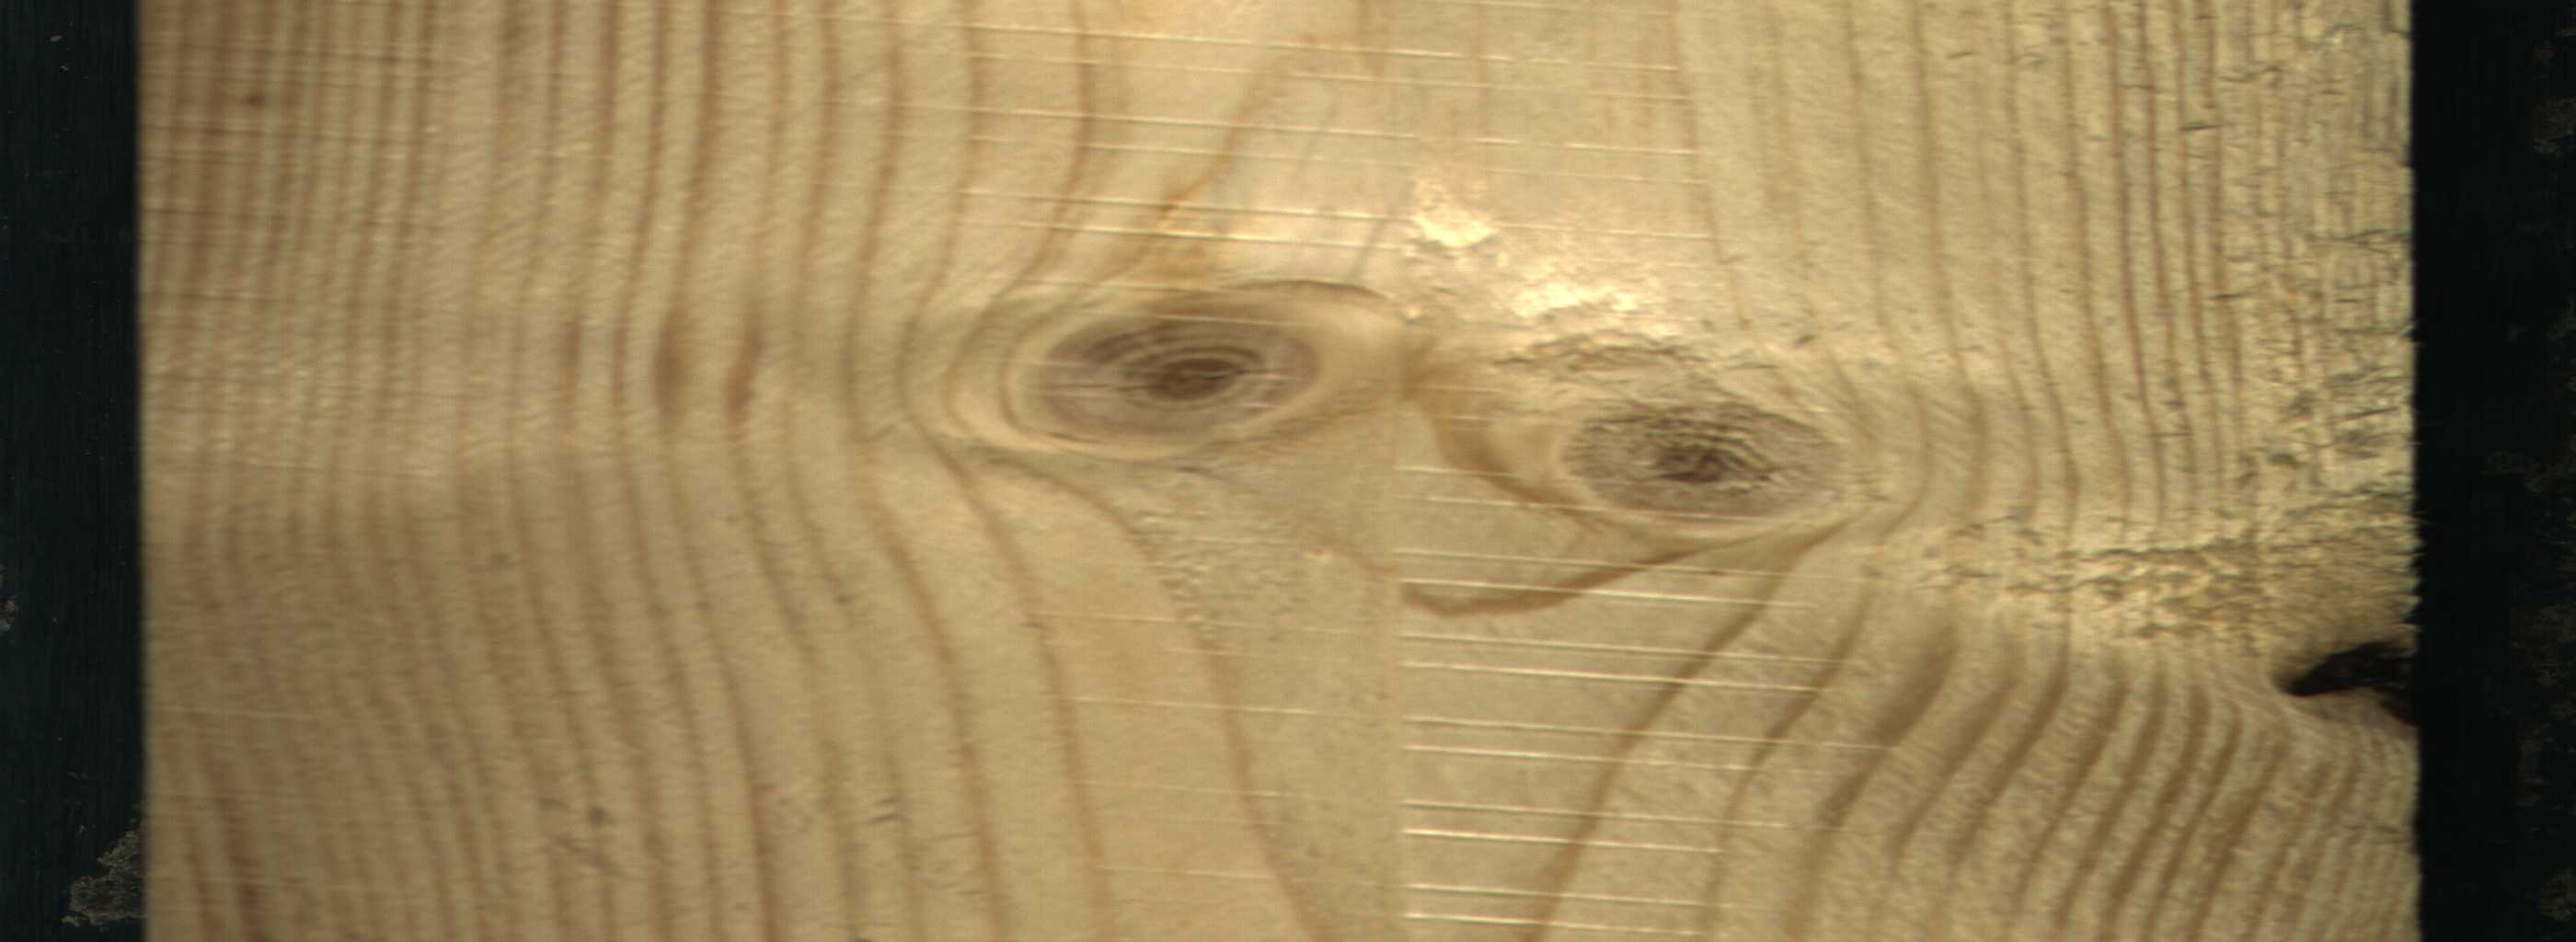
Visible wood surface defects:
Knot_missing
Live_Knot
Live_Knot
Live_Knot